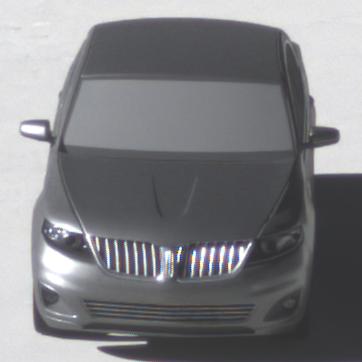
Make: Lincoln
Model: MKS
Detailed model: -
Model produced from: 2008
Model produced until: 2011
Doors: 4
Color: gray
Road condition: dry road
Daytime: midday
Contrast: high contrast